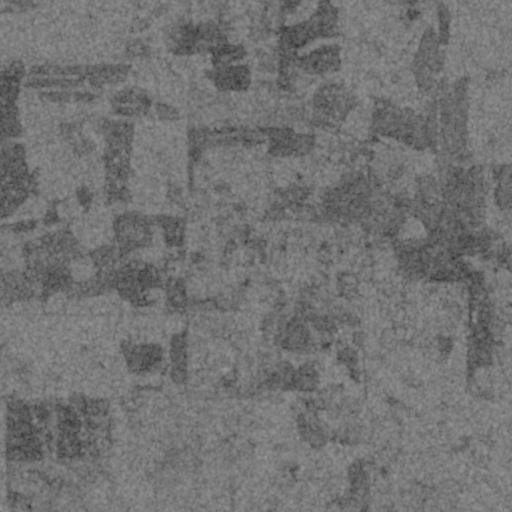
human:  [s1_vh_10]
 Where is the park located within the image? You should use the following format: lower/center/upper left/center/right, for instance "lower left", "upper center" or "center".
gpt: The park is located in the lower right of the image.
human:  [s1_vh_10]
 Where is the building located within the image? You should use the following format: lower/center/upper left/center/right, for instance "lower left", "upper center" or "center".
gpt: There is no building in the image.

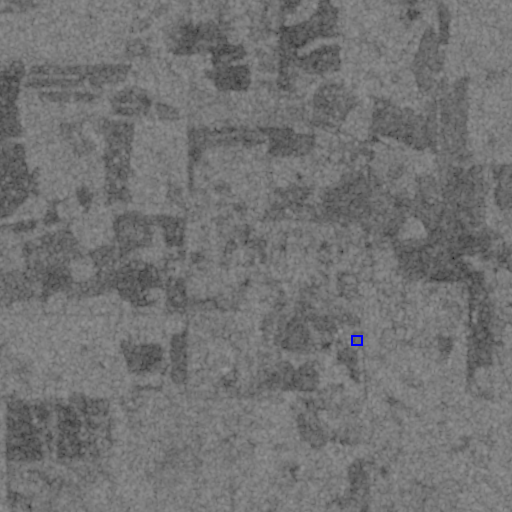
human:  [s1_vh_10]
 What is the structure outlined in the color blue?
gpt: The structure outlined in blue is a park.
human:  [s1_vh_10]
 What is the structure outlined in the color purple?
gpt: There is no purple outline.